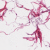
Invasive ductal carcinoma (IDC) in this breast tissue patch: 0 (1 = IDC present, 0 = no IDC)